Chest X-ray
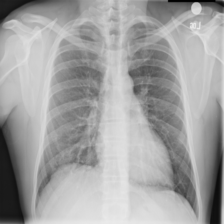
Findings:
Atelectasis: negative
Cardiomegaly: negative
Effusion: negative
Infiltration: negative
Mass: negative
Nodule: negative
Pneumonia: negative
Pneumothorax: negative
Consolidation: negative
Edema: negative
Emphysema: negative
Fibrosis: negative
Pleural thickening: negative
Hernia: negative